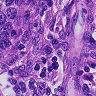
Metastatic tissue present: yes